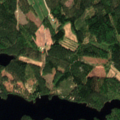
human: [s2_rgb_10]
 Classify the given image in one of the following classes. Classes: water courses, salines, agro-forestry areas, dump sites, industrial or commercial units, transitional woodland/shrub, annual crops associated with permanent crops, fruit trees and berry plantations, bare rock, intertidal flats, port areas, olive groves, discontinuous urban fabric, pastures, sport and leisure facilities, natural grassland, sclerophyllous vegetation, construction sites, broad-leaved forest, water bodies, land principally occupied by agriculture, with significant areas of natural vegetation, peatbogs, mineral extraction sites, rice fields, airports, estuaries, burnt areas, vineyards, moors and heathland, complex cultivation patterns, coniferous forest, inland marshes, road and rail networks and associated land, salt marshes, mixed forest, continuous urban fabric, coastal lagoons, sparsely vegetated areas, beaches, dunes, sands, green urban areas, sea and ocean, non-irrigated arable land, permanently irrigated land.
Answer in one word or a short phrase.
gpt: land principally occupied by agriculture, with significant areas of natural vegetation, coniferous forest, mixed forest, water bodies